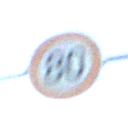
Verkehrszeichen: Geschwindigkeit80
Umgebung: Outdoor, Nature
Tageszeit: MorningAfternoon
Wetter: Clear
Licht: Natural
Jahreszeit: Autumn
Kontrast: HighContrast